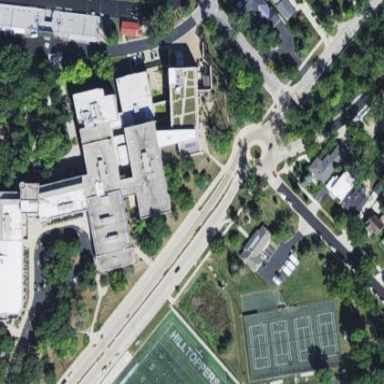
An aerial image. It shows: School building.